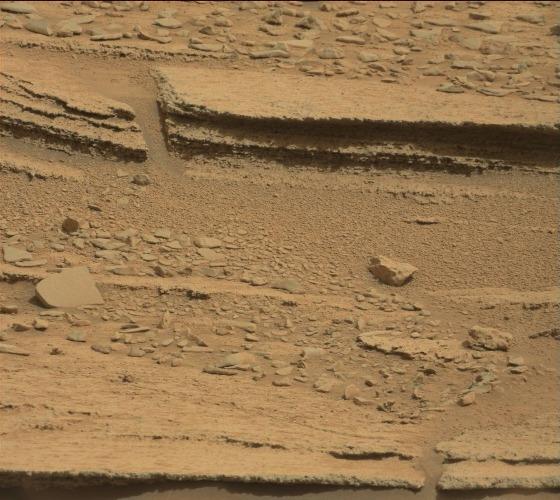
Terrain classes present: Bedrock, Gravel / Sand / Soil, Rock, Shadow